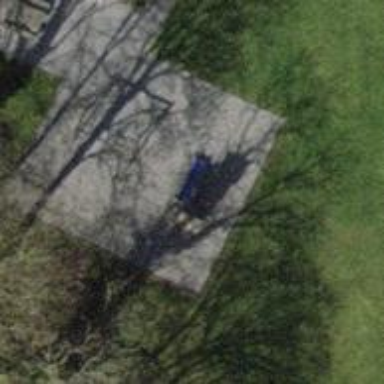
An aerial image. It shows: Playground with slide.